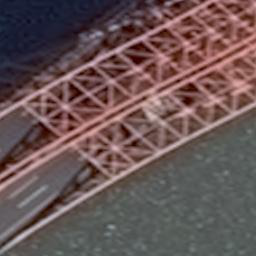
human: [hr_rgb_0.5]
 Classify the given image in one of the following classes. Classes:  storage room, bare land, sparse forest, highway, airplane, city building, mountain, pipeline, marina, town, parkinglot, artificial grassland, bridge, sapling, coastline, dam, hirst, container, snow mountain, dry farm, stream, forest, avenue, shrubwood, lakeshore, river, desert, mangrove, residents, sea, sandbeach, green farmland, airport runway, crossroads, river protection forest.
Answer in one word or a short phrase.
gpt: bridge